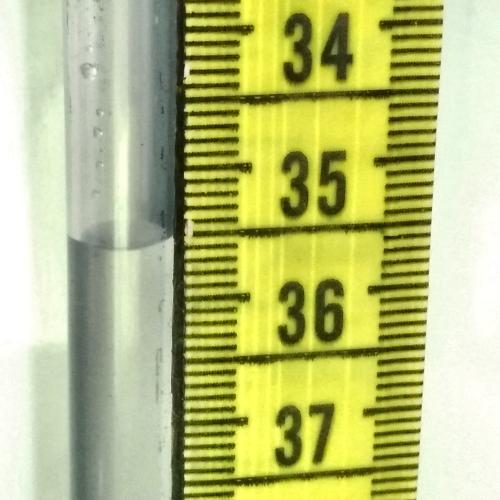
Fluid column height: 35.6 cm